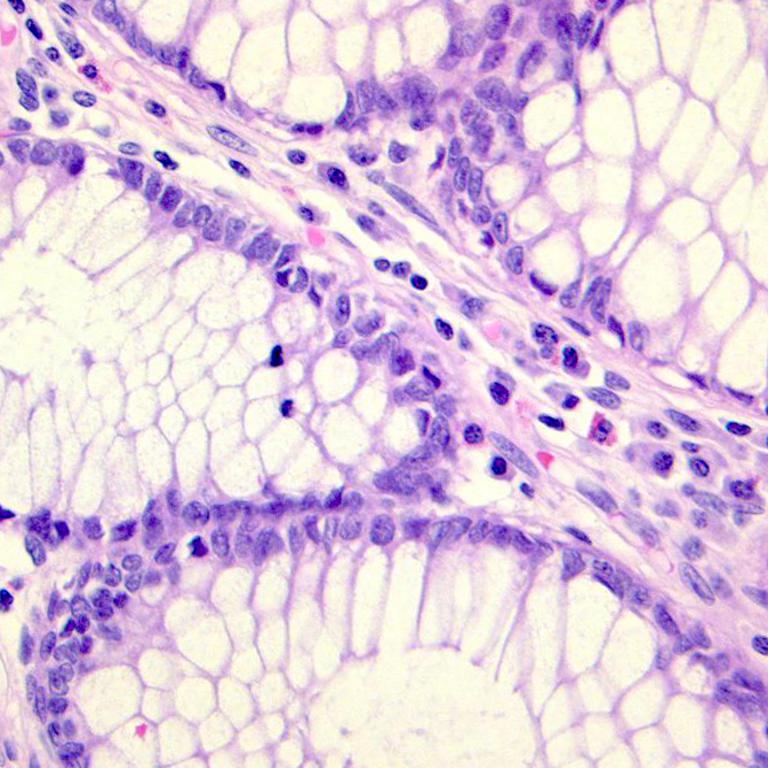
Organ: colon
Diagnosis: benign